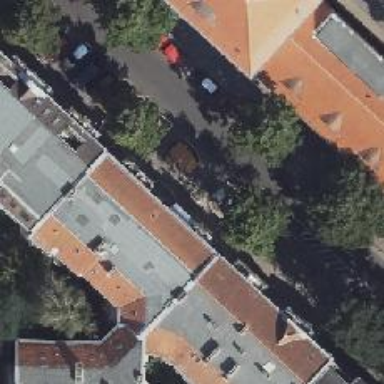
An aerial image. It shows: Bicycle parking located on the sidewalk.